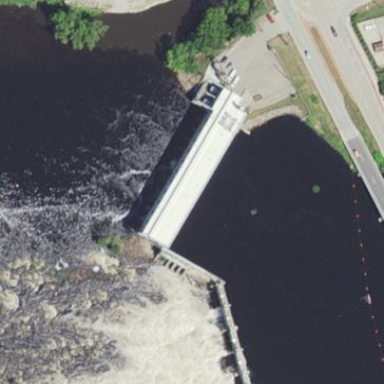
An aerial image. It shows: Dam on waterway with power plant.